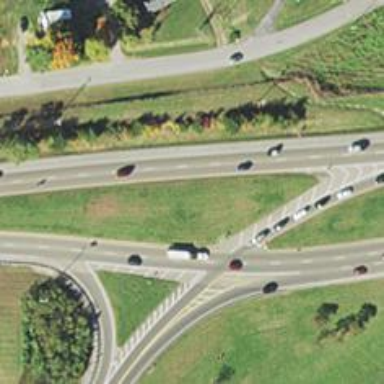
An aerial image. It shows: Trunk highway.